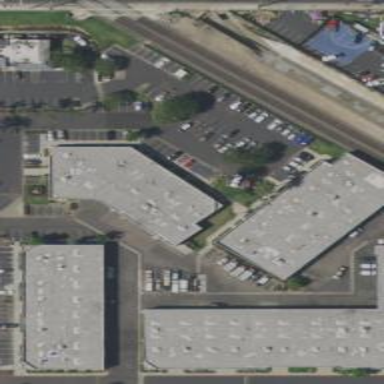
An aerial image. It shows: Commercial building.